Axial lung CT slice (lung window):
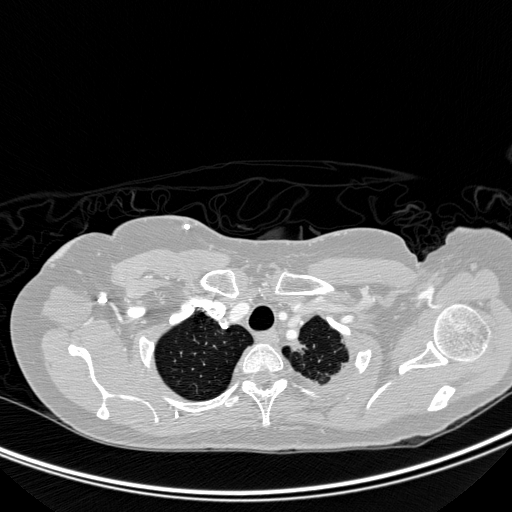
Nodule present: no